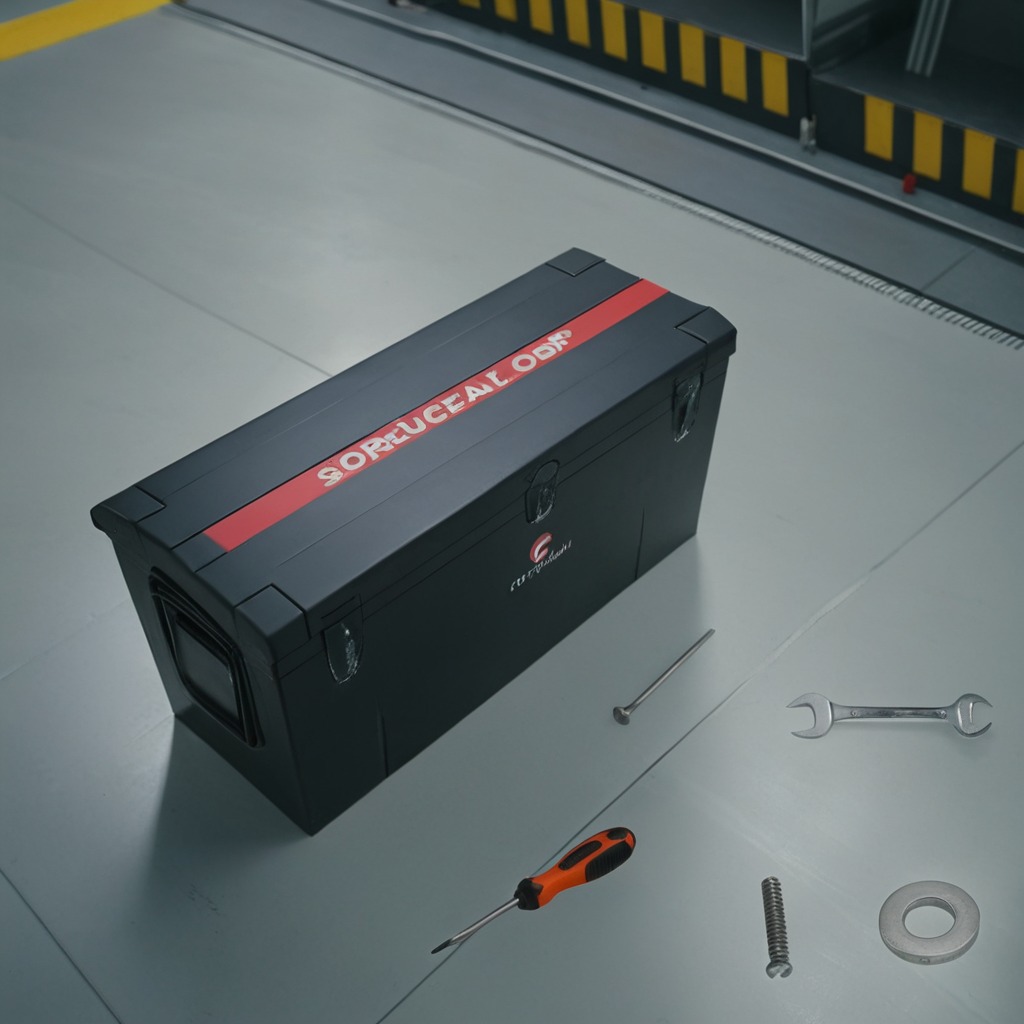
A washer, nail, spring, screwdriver, and wrench are lying on the toolbox surface.